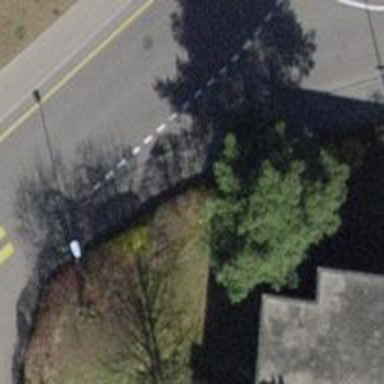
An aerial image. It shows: Sidewalk.